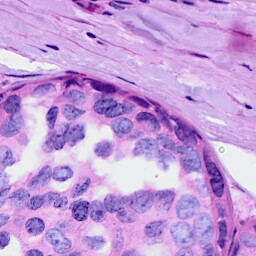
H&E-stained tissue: Breast